Question: I have written android class which will call RESTful web service. If request is successful,
response will be JSON object. I write android class like this:
public class android extends Activity {
'''
public void onCreate(Bundle savedInstanceState)
{
super.onCreate(savedInstanceState);
setContentView(R.layout.main);
TextView txt = (TextView) findViewById(R.id.textView1);
txt.setText(getInputStreamFromUrl("http://localhost:8080/kyaw"));
}
public static String getInputStreamFromUrl(String url) {
InputStream content = null;
try {
HttpClient httpclient = new DefaultHttpClient();
HttpResponse response = httpclient.execute(new HttpGet(url));
content = response.getEntity().getContent();
} catch (Exception e) {
Log.e("[GET REQUEST]", "Network exception");
}
String result=convert(content);
return result;
}
private static String convert(InputStream in)
{
BufferedReader reader=new BufferedReader(new InputStreamReader(in));
StringBuilder sb=new StringBuilder();
String line=null;
try{
while((line=reader.readLine())!=null){
sb.append(line+"
");
}
}catch(Exception e)
{
e.printStackTrace();
}finally{
try{
in.close();
}catch(IOException e){
e.printStackTrace();
}
}
return sb.toString();
}
'''
}
I have a problem after i run.I will get exception coz i return as a string.But response is JSON .How should I convert JSON to String or other way and then how to show result in android screen?
thanks
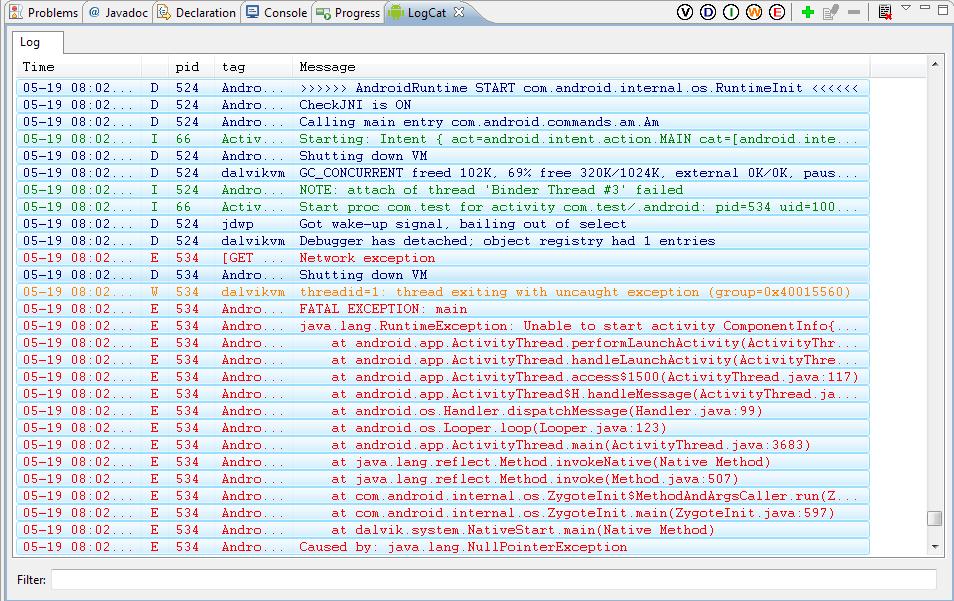
Answer: well "http://localhost:8080/kyaw" is a problem ... by this you poining to emulator not emulator's host ... and you getting network error
try "http://ip.of.your.host:8080/kyaw"
EDIT:
'''
content = response.getEntity().getContent();// here comes an error
} catch (Exception e) {
Log.e("[GET REQUEST]", "Network exception");//we catch it here
}
//here you got content == null
//so you getting null point exception
'''